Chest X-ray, AP view. Patient: 81 years old, sex F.
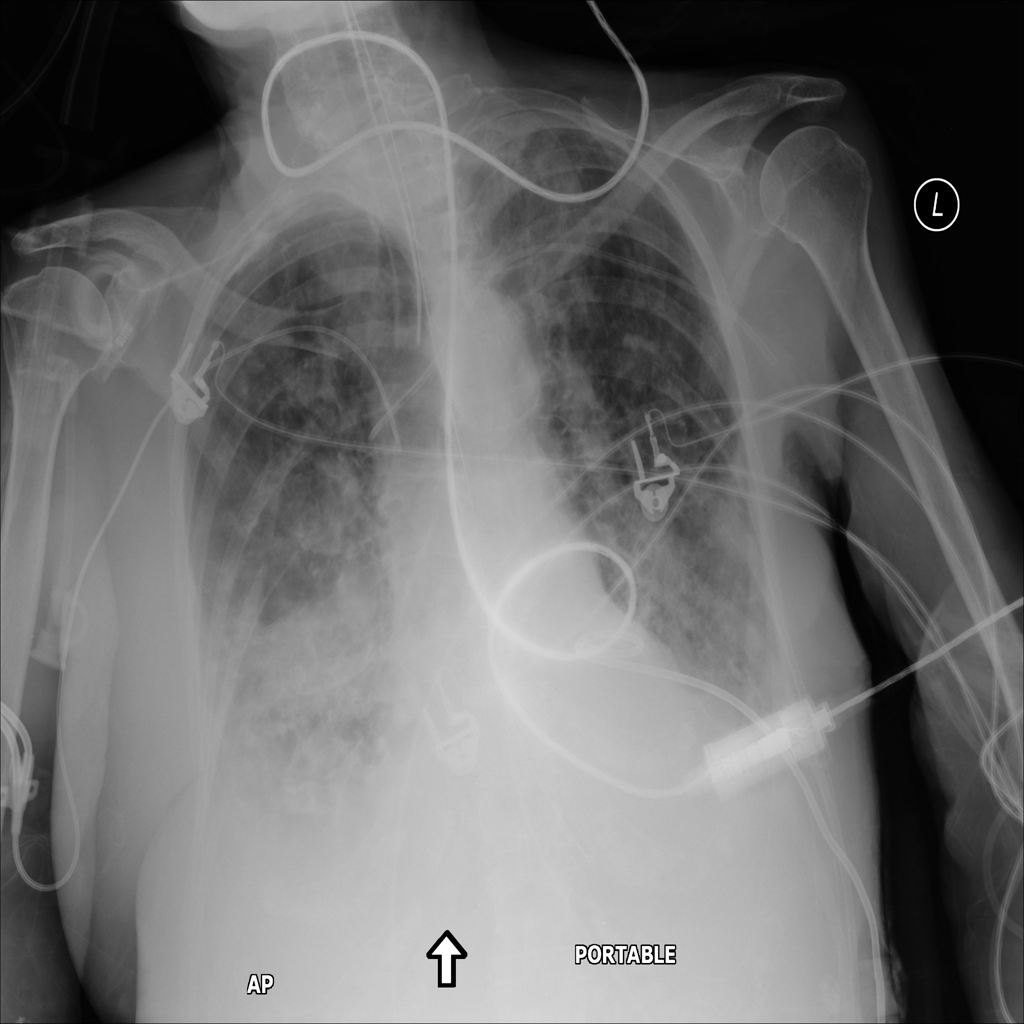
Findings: Consolidation, Infiltration